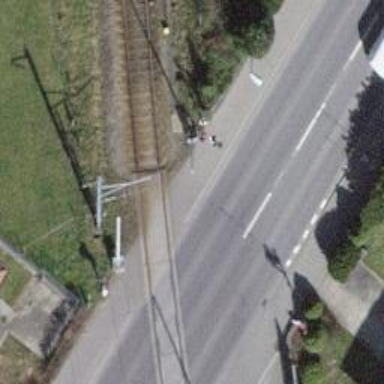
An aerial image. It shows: Single railway track with electrified contact line.